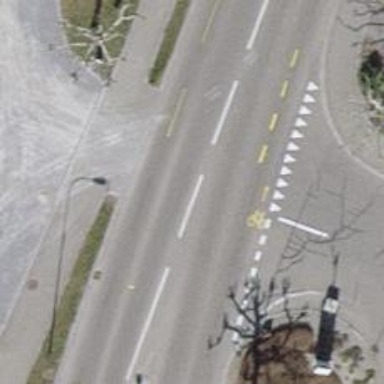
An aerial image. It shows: Asphalt secondary road with dedicated lane for cyclists on both sides.